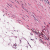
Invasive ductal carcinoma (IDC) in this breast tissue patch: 0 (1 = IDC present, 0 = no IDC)